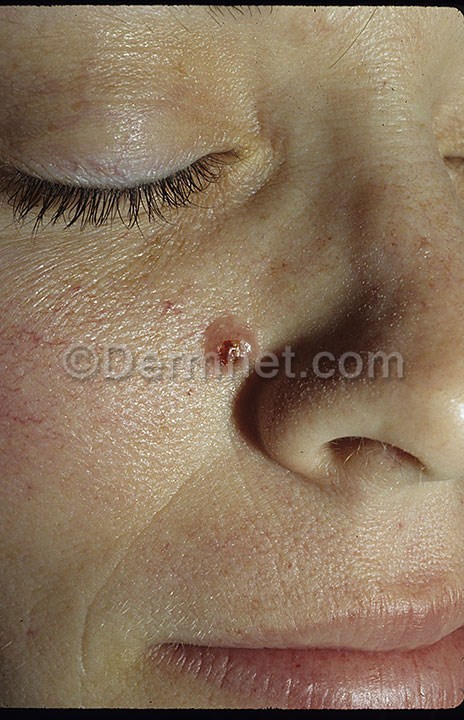
Disease: Actinic Keratosis Basal Cell Carcinoma and other Malignant Lesions